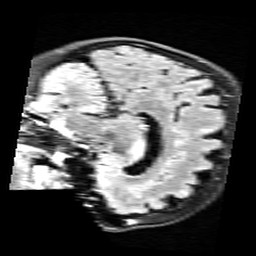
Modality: FLAIR
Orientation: sagittal
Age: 72
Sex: female
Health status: healthy
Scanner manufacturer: siemens
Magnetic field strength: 3 T
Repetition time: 9 s
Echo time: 0.088 s